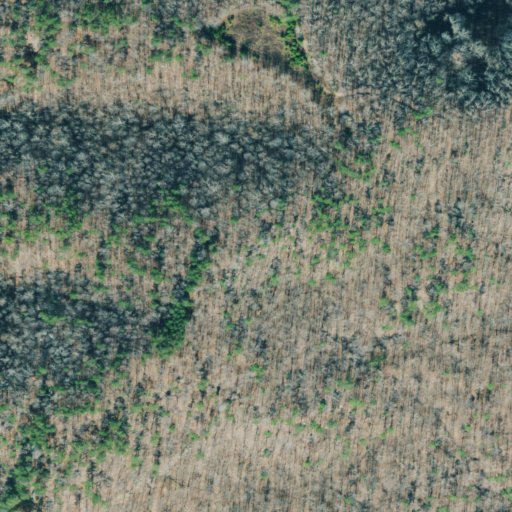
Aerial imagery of mountain in Georgia named Tatum Mountain containing deciduous forest and mixed forest